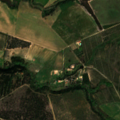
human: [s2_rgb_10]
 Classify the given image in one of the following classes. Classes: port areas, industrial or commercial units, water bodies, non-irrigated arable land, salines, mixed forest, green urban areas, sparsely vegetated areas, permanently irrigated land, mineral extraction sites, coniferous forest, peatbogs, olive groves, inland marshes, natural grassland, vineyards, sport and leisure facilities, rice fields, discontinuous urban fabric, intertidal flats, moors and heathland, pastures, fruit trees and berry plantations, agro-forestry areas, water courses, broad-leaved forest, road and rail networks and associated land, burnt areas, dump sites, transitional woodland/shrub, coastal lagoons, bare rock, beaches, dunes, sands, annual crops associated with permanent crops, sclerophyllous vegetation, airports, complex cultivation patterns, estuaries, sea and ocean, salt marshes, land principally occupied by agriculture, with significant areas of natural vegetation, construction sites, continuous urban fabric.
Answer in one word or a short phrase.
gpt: non-irrigated arable land, land principally occupied by agriculture, with significant areas of natural vegetation, transitional woodland/shrub